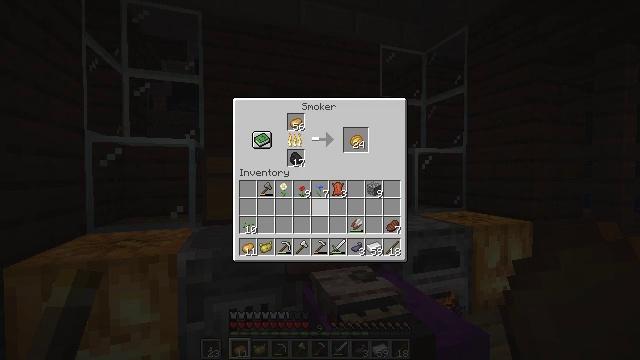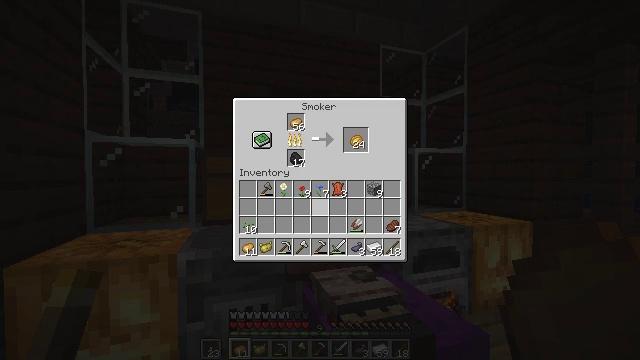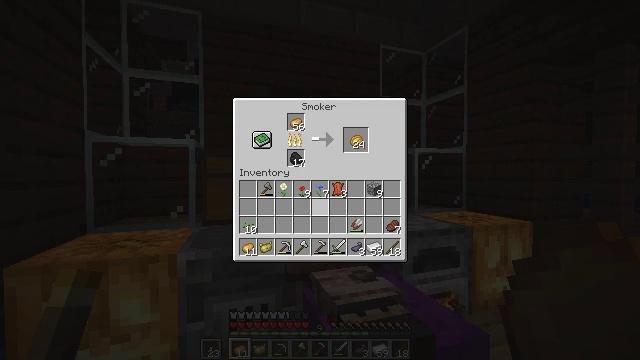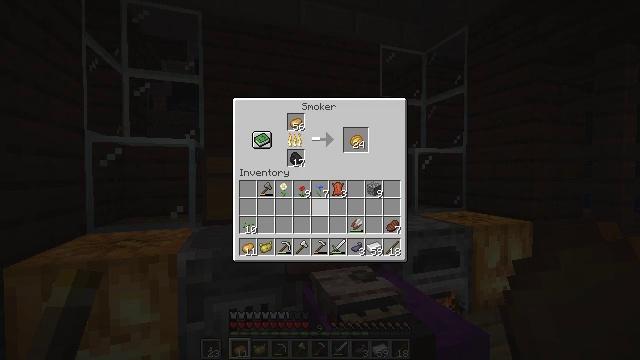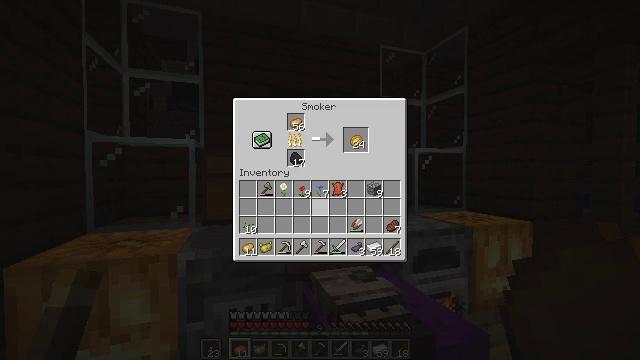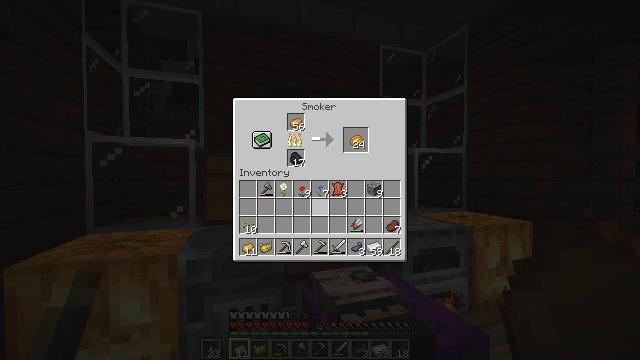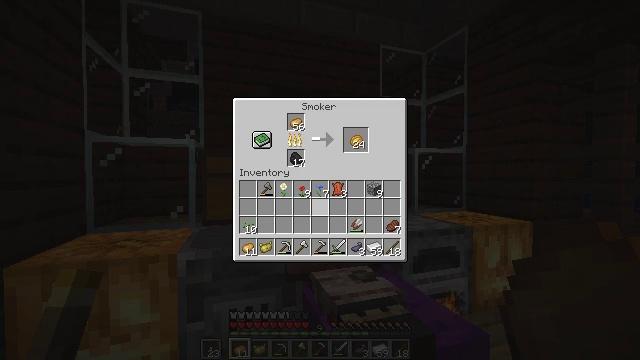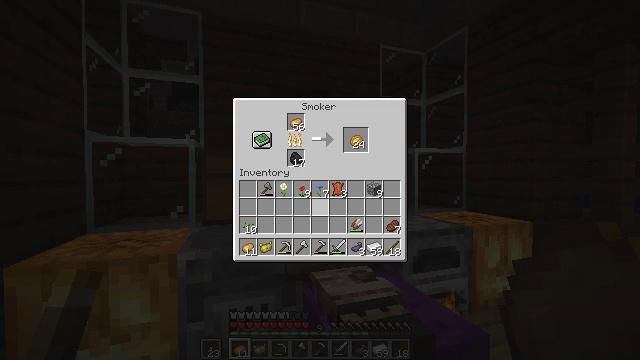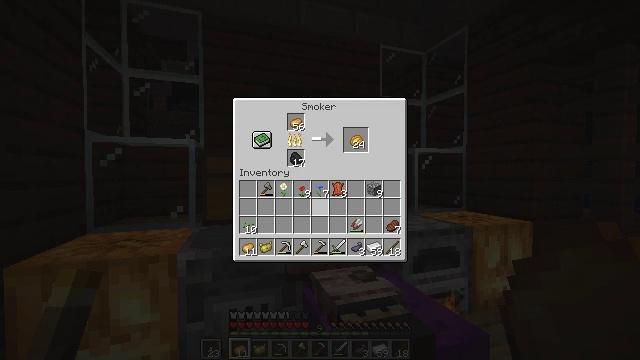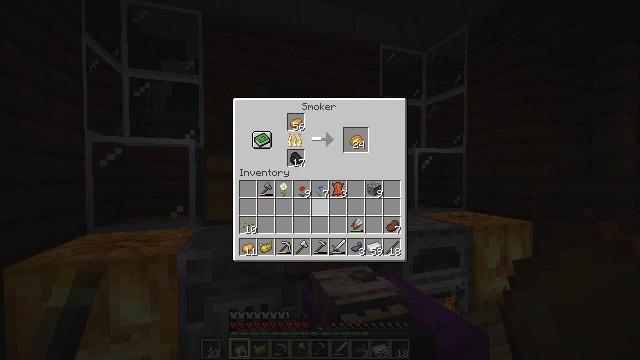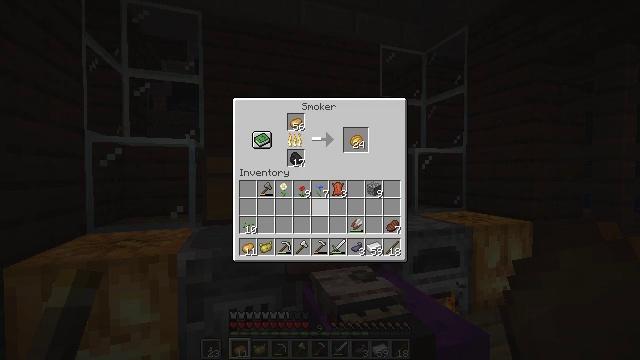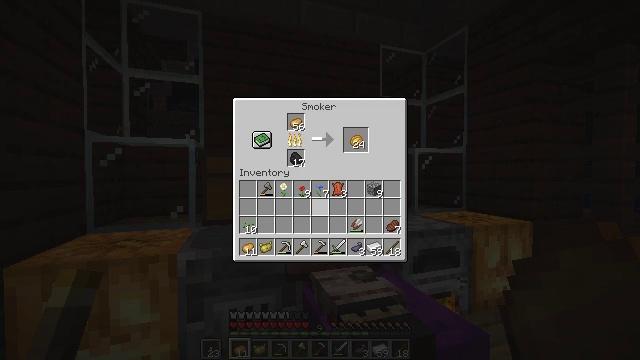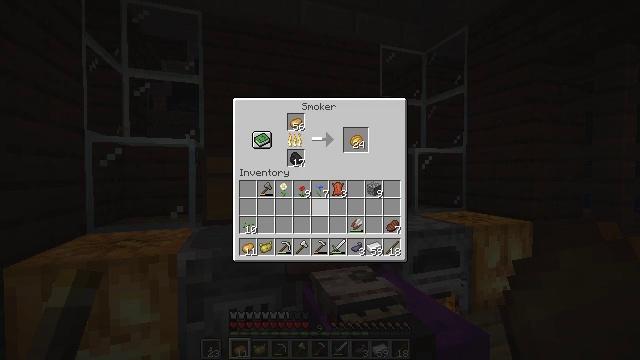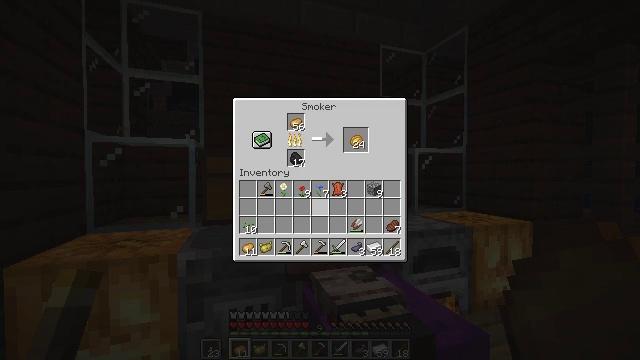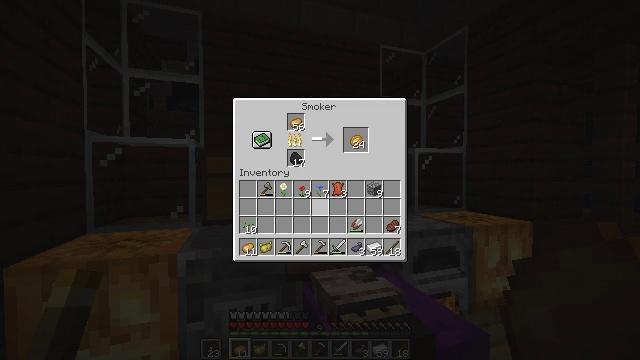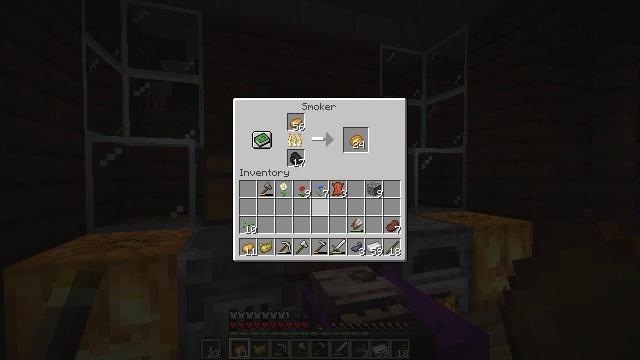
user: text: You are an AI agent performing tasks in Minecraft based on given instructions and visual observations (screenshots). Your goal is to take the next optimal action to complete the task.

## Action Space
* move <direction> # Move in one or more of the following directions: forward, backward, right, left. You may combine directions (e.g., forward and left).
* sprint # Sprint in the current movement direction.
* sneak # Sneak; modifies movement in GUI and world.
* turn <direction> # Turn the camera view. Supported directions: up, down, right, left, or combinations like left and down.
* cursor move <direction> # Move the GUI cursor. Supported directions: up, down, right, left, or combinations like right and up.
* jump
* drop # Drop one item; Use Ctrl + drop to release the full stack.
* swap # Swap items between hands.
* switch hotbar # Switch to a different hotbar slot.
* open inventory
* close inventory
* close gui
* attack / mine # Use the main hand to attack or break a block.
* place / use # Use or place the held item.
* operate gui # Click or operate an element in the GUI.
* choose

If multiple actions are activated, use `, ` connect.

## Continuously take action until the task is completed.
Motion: motion action
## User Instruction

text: Put a potato in the furnace to craft a baked potato.
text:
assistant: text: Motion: no_op
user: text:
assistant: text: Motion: no_op
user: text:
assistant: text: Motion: no_op
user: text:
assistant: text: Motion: no_op
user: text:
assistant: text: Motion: no_op
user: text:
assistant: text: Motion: no_op
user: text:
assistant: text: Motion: no_op
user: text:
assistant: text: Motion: no_op
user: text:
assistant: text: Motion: no_op
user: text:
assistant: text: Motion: no_op
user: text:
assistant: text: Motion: no_op
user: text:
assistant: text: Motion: no_op
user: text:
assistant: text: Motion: no_op
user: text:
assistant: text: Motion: no_op
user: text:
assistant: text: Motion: no_op
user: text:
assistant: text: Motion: no_op
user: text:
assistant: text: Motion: no_op
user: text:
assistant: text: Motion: no_op
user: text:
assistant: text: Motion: no_op
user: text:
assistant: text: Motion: no_op
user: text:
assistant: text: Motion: no_op
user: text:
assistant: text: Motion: no_op
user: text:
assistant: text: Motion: no_op
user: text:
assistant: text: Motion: no_op
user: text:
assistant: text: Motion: no_op
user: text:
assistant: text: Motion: no_op
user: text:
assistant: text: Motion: no_op
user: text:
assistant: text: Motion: no_op
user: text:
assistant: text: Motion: no_op
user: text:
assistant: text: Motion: no_op